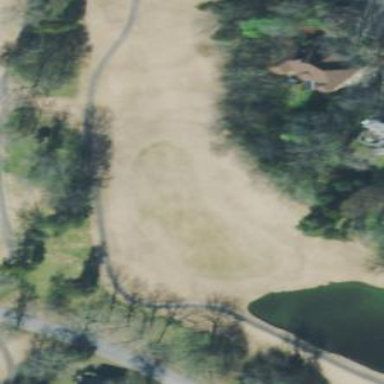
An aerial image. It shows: Scenic golf fairway.